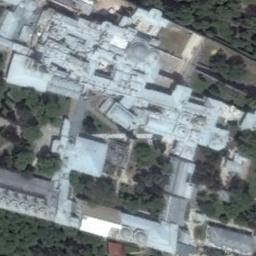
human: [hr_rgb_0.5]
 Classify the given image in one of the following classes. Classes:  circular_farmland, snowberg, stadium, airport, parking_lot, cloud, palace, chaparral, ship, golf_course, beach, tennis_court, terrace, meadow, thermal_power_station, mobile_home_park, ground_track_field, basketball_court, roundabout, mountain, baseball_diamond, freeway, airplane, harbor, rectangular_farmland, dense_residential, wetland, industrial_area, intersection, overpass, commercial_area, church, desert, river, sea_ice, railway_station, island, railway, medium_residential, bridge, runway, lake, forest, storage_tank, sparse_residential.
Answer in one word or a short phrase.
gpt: palace